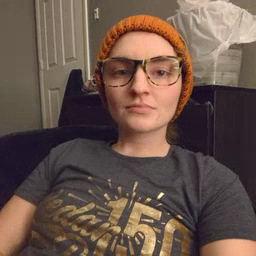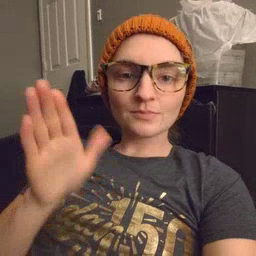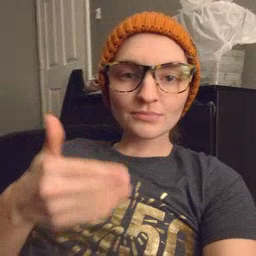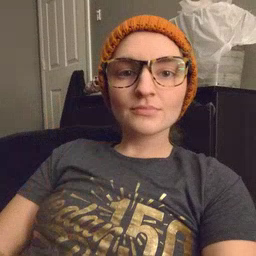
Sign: room